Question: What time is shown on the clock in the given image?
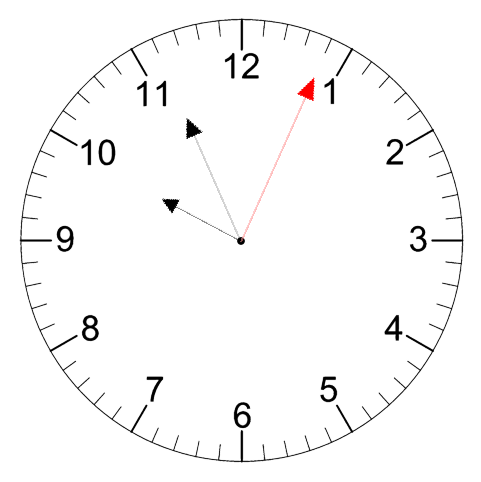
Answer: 09:56:04